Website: bh-photo
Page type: customer-info-address
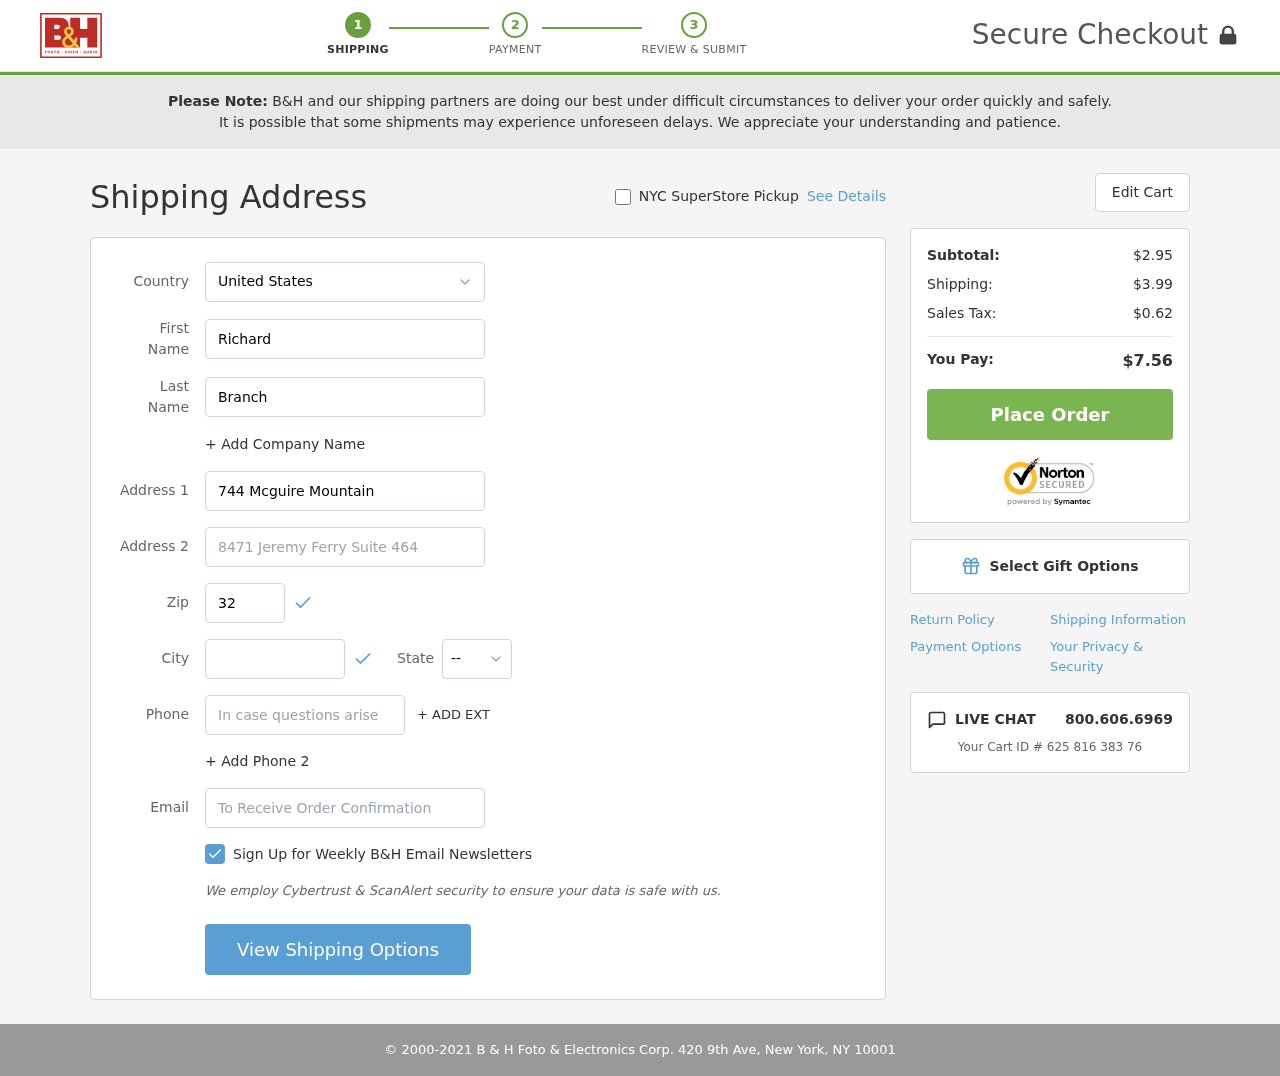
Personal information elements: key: PII_CITY
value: Lake Robertside
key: PII_COUNTRY
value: United States
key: PII_EMAIL
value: richard_branch@hotmail.com
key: PII_FIRSTNAME
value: Richard
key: PII_LASTNAME
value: Branch
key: PII_PHONE
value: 3775274367
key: PII_POSTCODE
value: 32189
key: PII_STATE_ABBR
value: WA
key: PII_STREET
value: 744 Mcguire Mountain
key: PII_STREET2
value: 8471 Jeremy Ferry Suite 464
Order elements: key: ORDER_SUBTOTAL
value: $2.95
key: ORDER_SHIPPING_COST
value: $3.99
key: ORDER_TAX
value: $0.62
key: ORDER_TOTAL
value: $7.56
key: ORDER_ID
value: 625 816 383 76